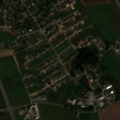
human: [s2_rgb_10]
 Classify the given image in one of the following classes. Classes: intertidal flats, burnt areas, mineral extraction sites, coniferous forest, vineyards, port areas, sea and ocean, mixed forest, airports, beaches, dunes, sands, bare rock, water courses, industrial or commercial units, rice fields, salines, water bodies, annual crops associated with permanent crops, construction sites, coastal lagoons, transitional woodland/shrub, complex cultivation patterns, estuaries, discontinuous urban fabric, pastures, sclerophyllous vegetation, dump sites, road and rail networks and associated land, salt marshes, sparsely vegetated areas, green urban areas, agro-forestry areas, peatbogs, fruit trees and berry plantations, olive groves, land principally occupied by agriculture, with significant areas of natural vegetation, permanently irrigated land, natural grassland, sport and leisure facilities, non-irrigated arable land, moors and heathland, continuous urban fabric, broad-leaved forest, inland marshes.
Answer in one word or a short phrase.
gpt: discontinuous urban fabric, industrial or commercial units, non-irrigated arable land, pastures, complex cultivation patterns